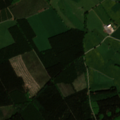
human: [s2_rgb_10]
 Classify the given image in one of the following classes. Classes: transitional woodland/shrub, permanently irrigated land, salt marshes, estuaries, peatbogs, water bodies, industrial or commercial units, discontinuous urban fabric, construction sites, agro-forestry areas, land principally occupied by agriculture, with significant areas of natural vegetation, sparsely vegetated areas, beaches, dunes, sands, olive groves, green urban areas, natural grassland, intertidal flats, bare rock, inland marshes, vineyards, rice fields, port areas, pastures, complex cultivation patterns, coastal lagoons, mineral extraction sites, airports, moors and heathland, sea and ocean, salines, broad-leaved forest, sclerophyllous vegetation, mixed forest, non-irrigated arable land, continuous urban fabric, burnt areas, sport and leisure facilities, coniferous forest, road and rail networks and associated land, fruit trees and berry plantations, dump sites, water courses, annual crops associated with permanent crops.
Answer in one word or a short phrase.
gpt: pastures, coniferous forest, mixed forest, transitional woodland/shrub